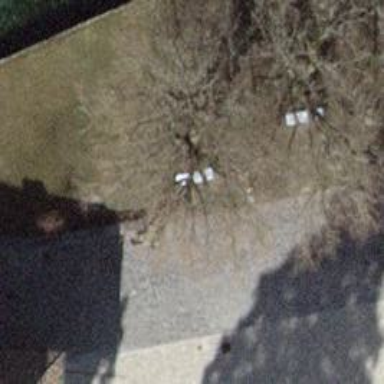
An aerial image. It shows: White bench.